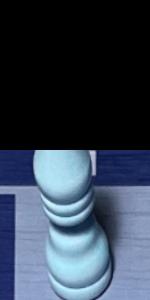
Label: Bishop_White